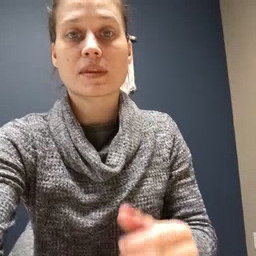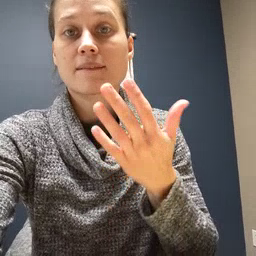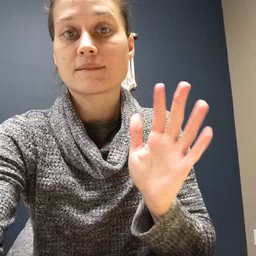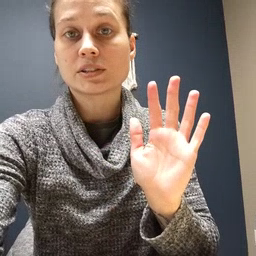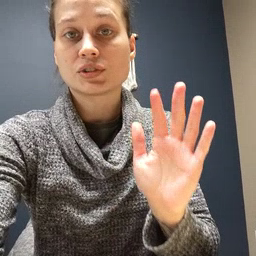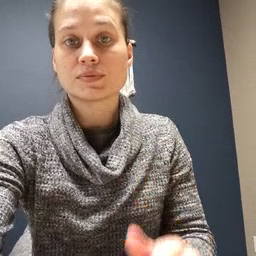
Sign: finish